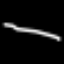
Label: squiggle